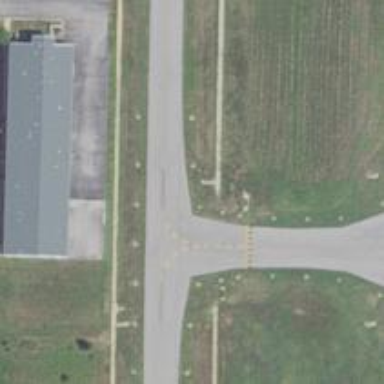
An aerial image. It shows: Image of taxiway at airport.